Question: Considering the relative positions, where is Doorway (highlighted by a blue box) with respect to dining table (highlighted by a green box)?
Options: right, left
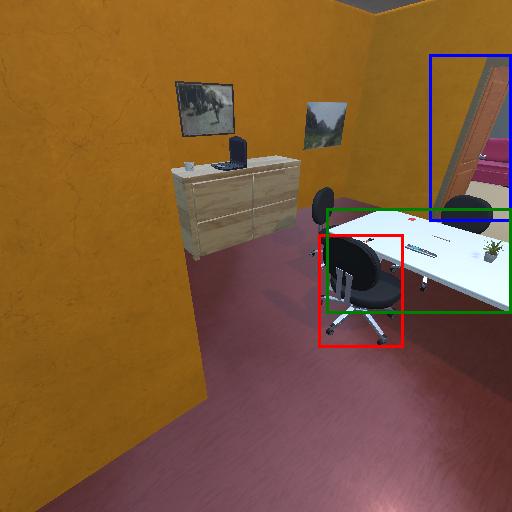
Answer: right